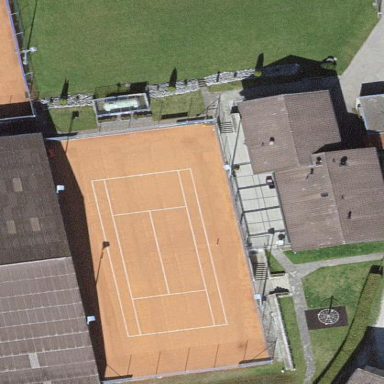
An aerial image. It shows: Tennis court on pitch.